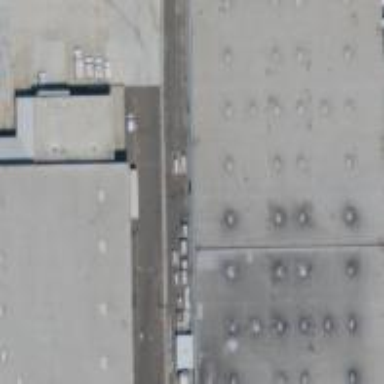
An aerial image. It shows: Industrial building.